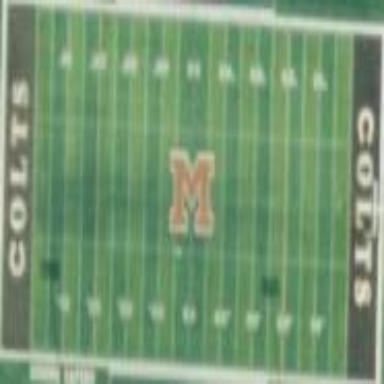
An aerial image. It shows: American football pitch with artificial turf surface for leisure land.